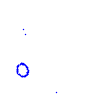
Particle: kaon